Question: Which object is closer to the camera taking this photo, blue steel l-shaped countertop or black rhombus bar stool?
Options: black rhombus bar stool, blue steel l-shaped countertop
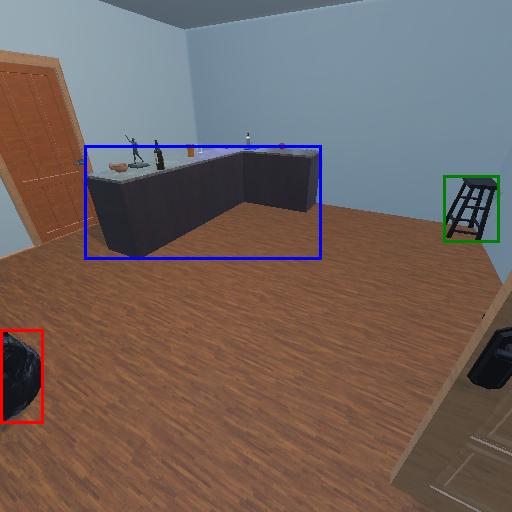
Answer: black rhombus bar stool